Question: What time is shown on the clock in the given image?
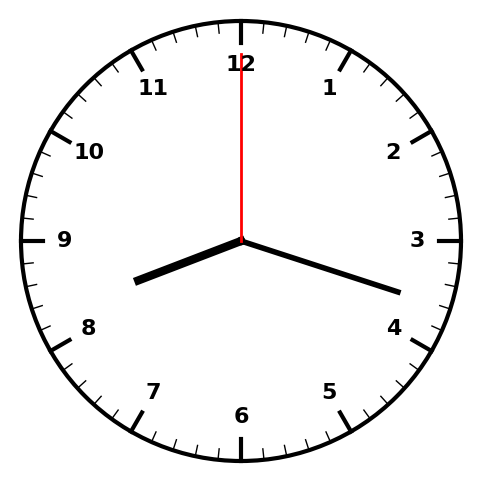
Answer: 08:18:00